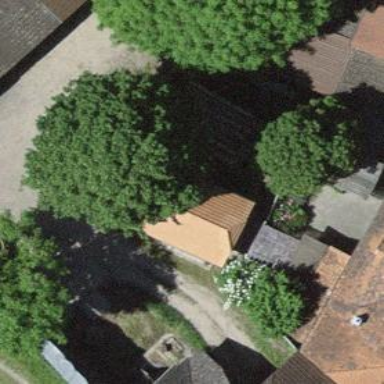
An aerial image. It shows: Sty building.